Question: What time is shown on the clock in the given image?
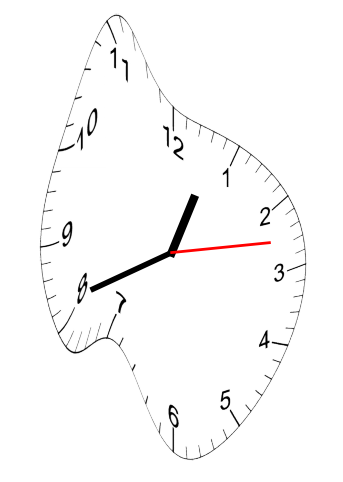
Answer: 12:41:13